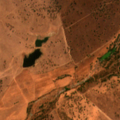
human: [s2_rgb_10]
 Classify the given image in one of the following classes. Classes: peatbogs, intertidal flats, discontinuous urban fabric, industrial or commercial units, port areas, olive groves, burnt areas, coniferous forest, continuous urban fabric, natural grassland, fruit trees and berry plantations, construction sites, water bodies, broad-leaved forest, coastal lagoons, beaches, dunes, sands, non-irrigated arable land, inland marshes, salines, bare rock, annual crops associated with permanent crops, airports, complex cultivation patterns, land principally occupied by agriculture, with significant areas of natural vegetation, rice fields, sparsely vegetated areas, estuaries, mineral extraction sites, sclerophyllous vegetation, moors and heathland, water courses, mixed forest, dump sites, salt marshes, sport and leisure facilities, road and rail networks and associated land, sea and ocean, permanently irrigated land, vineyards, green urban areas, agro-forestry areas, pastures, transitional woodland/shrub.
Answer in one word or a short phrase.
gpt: non-irrigated arable land, permanently irrigated land, pastures, agro-forestry areas